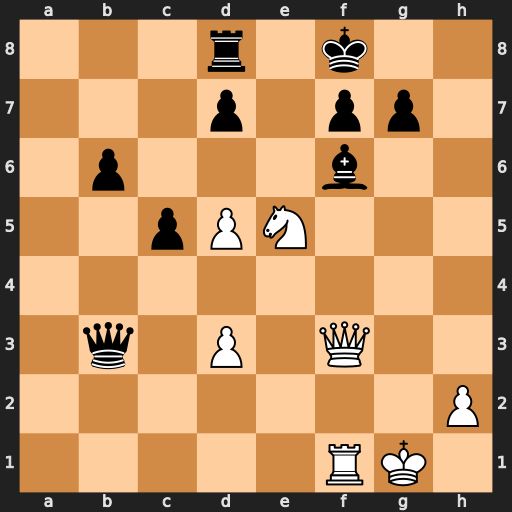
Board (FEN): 3r1k2/3p1pp1/1p3b2/2pPN3/8/1q1P1Q2/7P/5RK1
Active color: w
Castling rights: -
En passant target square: -
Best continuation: Qh5 Ke7 Nxf7 Qb4 d6+ Ke6 Nxd8+